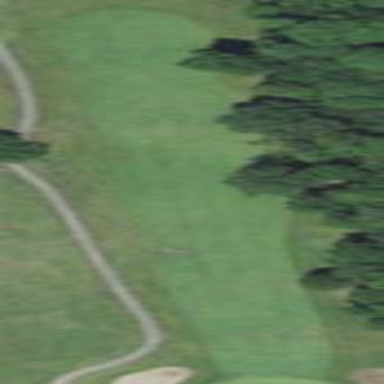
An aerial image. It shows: Grassy area designated as golf fairway.